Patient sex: M
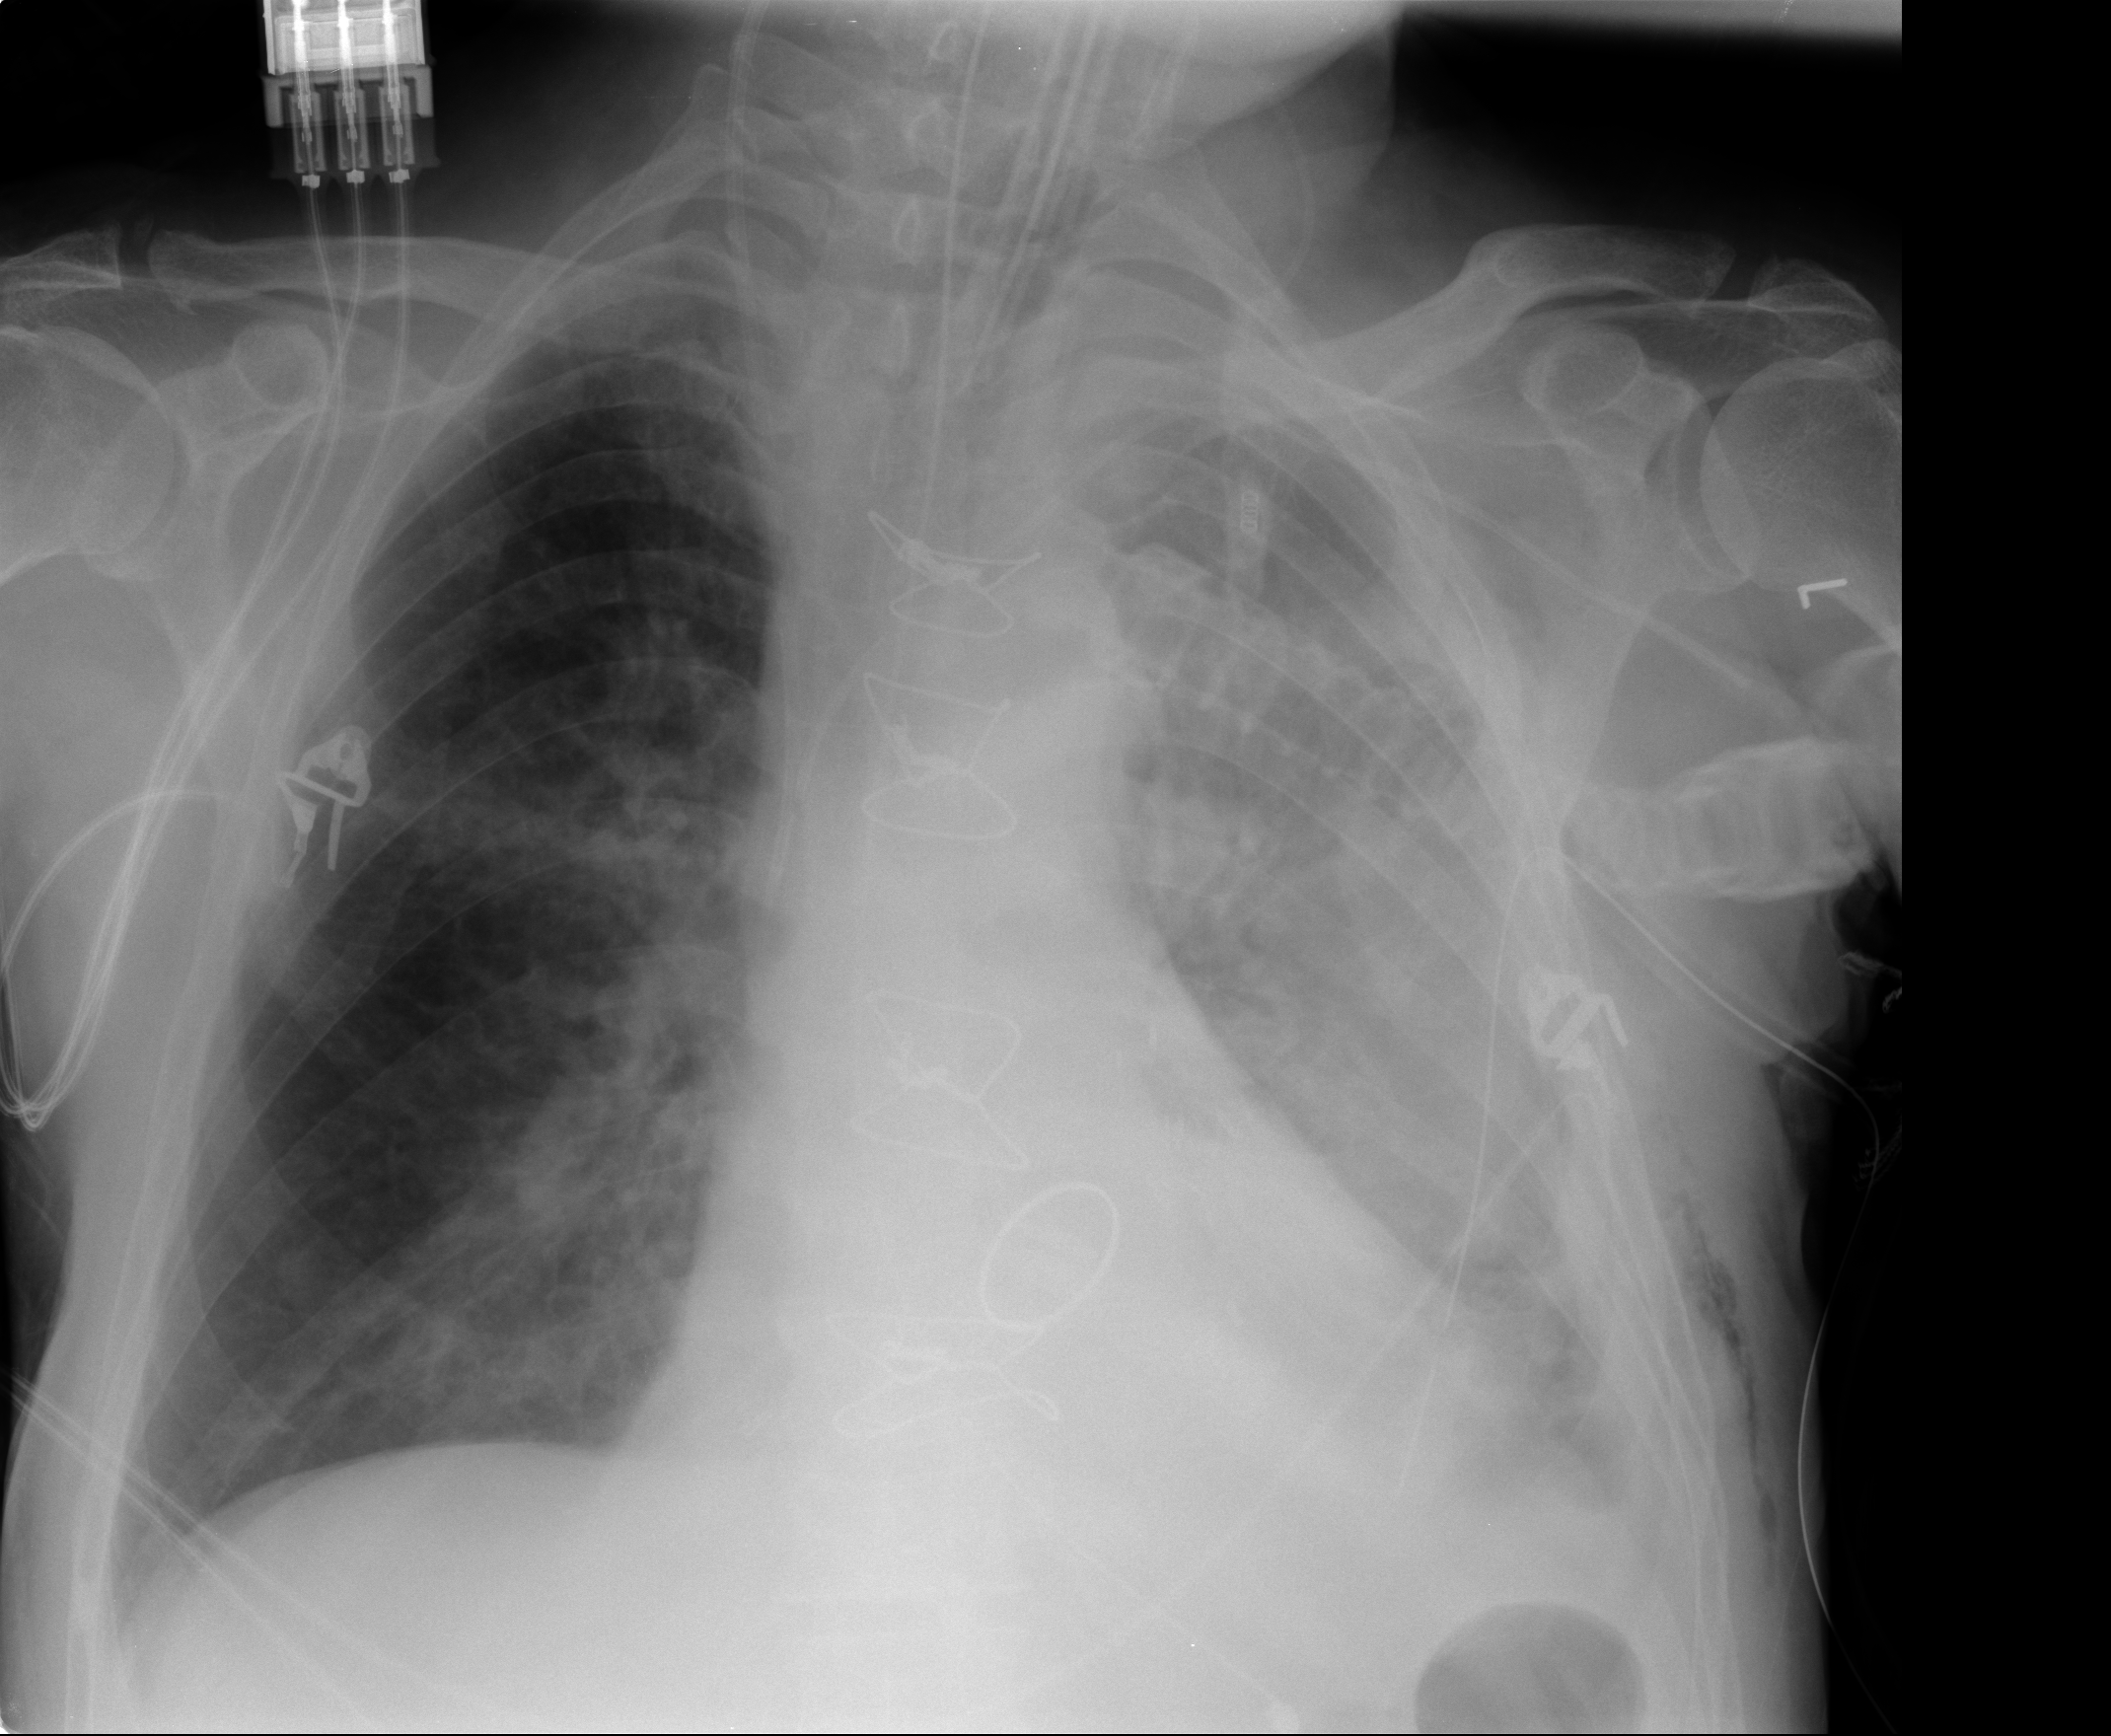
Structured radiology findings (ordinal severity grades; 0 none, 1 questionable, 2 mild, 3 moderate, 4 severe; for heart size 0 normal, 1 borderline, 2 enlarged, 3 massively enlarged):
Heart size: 1
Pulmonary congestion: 2
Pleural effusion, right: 0
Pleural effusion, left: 2
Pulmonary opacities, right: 2
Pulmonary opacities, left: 3
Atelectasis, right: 2
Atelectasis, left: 2